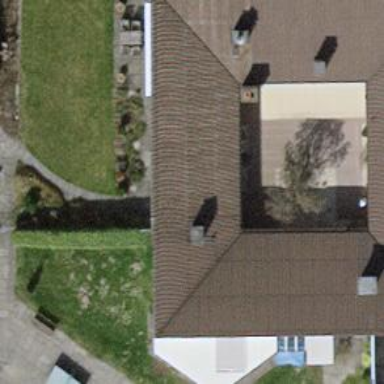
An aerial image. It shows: Terrace building.